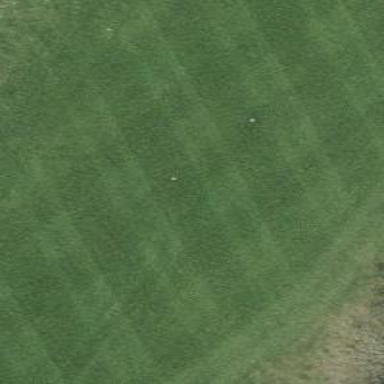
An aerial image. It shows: Golf hole.